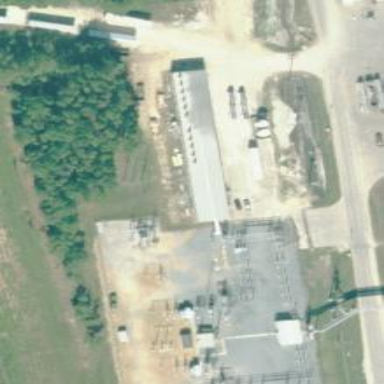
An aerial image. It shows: Generator is pictured.